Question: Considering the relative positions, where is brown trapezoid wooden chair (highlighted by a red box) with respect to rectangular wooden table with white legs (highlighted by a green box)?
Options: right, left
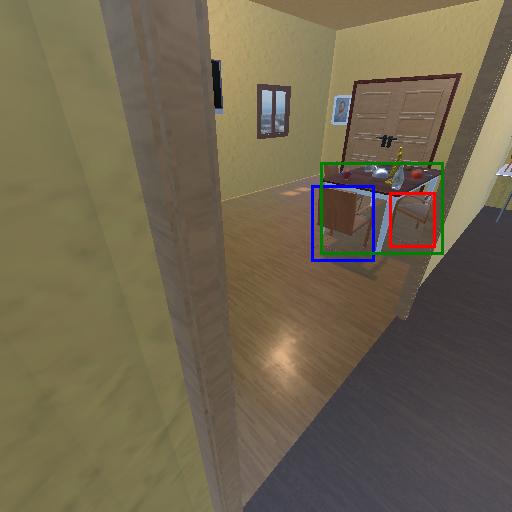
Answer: right